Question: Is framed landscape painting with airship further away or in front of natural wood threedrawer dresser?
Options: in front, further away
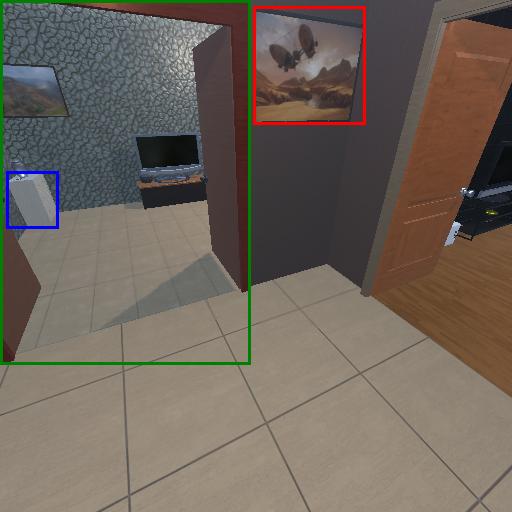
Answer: in front